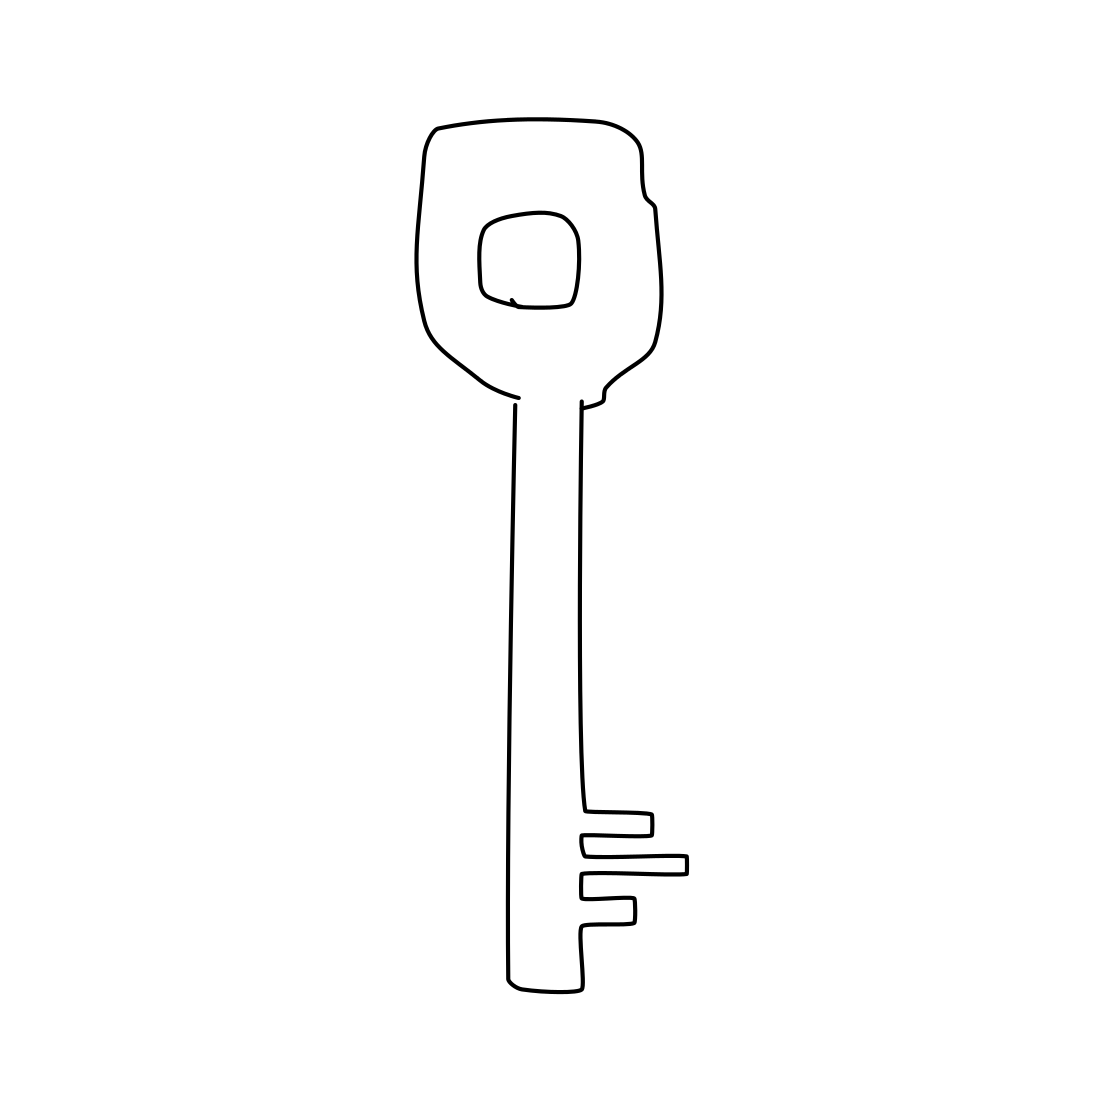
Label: key